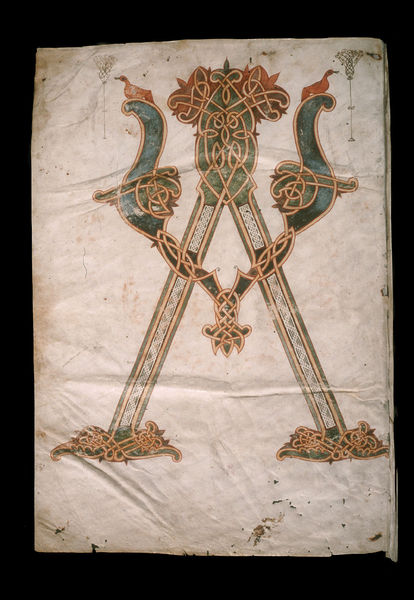
Titel: Moralia in Hiob
Institution: Madrid, Biblioteca Nacional
Schlagwörter: kopf, vogel, weiß, dreieck, gelb, grün, blumen, bunt, schwarz, rot, tuch, beige, muster, ornament, knoten, stehen, vögel, gold, blatt, england, ranken, papier, abstrakt, enten, spitz, floral, ornamente, streifen, buch, orientalisch, seite, schwerter, buchstabe, initiale, schlange, verziert, pergament, verschlungen, mystisch, ornamentik, pflanzlich, englisch, schlingen, flechtwerk, britisch, zirkel, buchmalerei, versalie, irisch, irland, verschnörkelt, grossbritannien, schottisch, englsich, a, v, brittisch, initianlien, rote enten, rote vögel